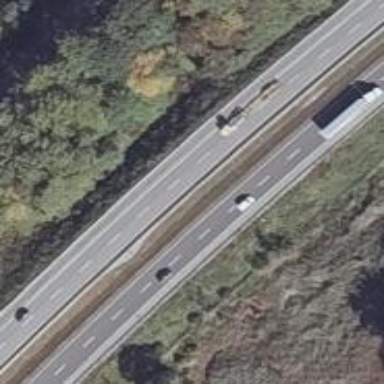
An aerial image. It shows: Asphalt motorway.